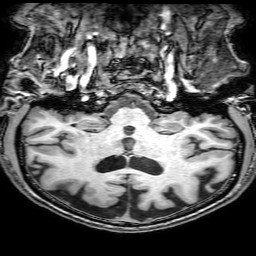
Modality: T1w
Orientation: sagittal
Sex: male
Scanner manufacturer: philips
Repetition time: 0.008332 s
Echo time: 0.00389 s